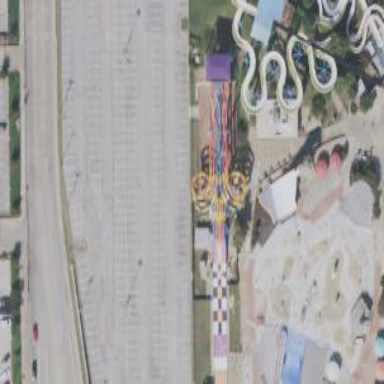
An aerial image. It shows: Water slide attraction.